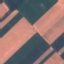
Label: AnnualCrop